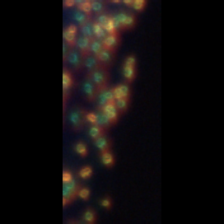
Taxon: Phaeocystis
Group: Other